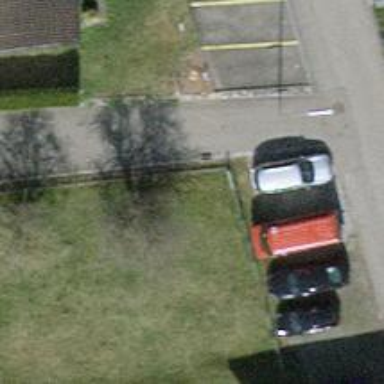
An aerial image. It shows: Bollard.